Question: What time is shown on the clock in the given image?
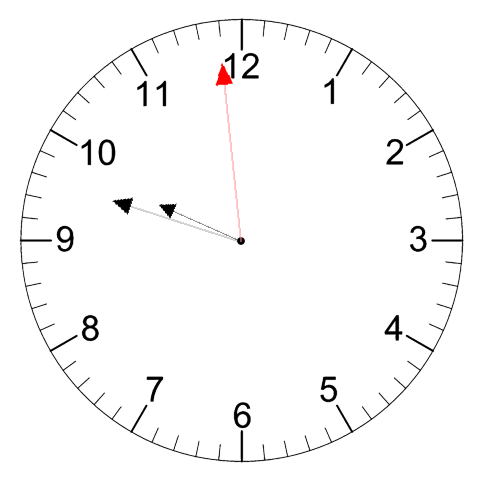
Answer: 09:47:59